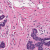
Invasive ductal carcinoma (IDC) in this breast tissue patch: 0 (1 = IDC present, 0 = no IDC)